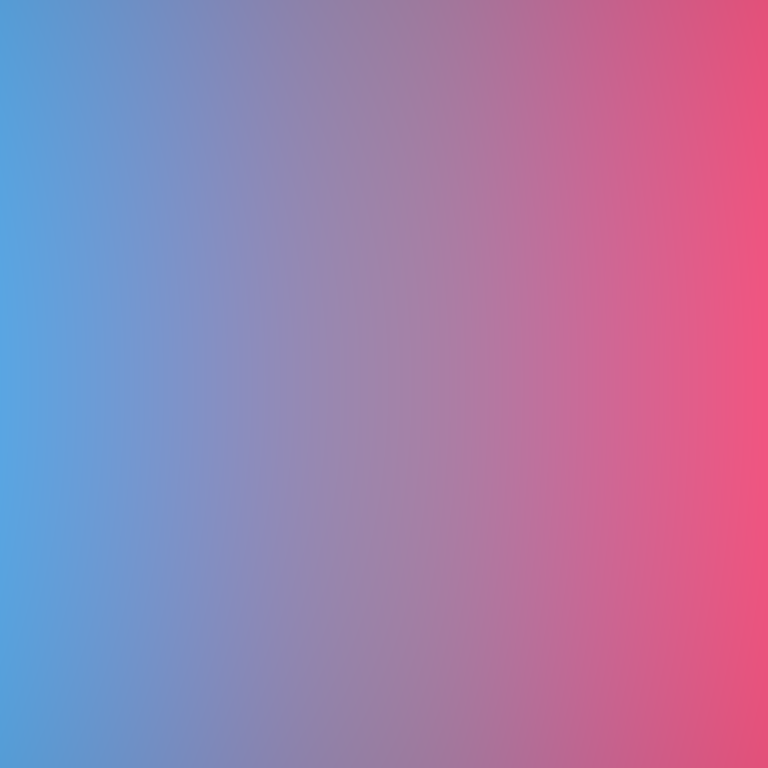
Abstract light effect, smooth gradient from soft blue to gentle pink, calm atmosphere, diffuse glow, no room, no furniture, no objects.